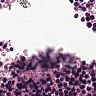
Metastatic tissue present: no